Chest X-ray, PA view. Patient: 41 years old, sex M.
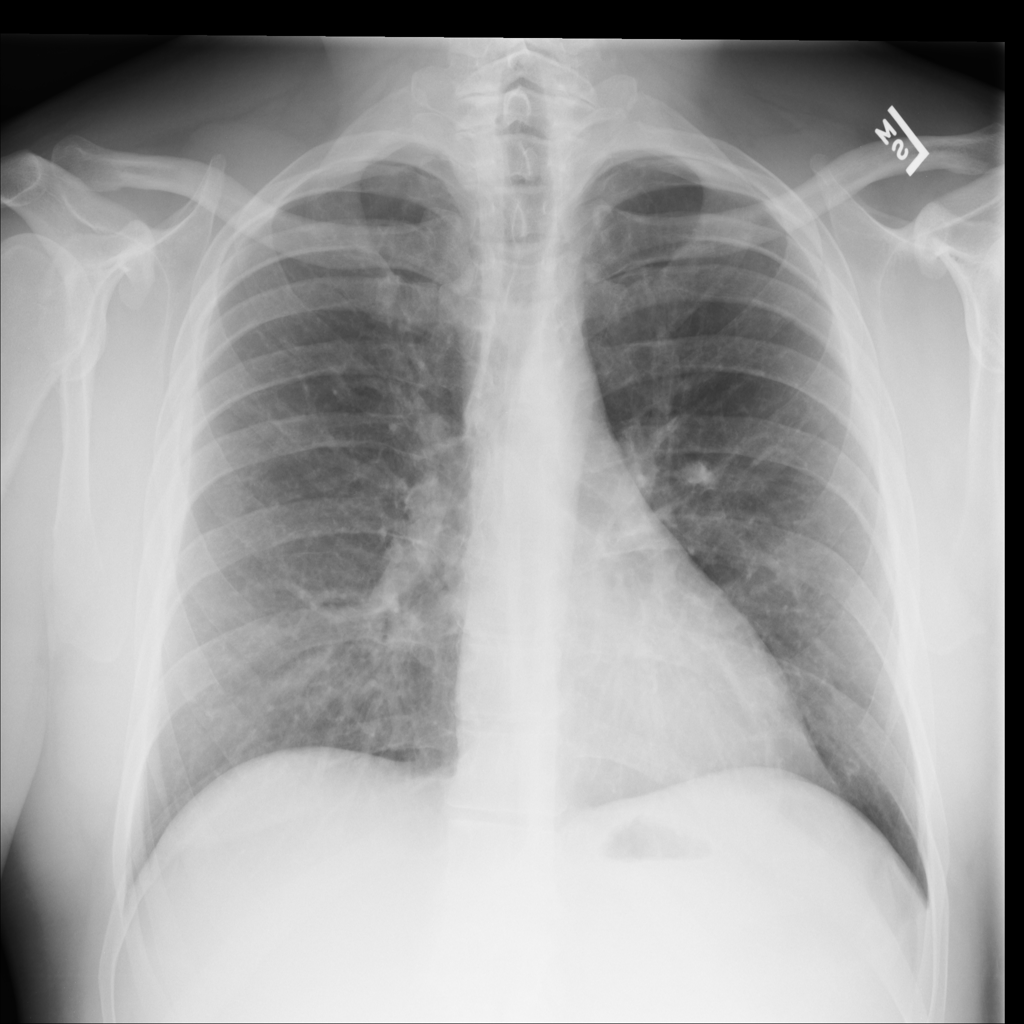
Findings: No Finding